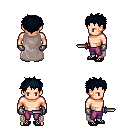
a pixel art fantasy rpg character, male body template, human, light skin, gray cape, magenta pants, raven bedhead hairstyle, metal gloves, ghillies, dagger, four views (front, back, left, right), 2x2 character sprite sheet, small pixel art, hard edges, no anti-aliasing